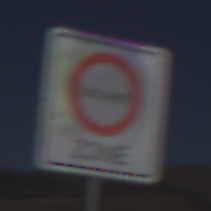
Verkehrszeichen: BeginnUmweltzone
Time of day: MorningAfternoon
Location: Outdoor (Nature)
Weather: Clear
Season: NotSpecified
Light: Natural